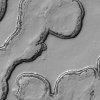
Atmospheric dust classification: not_dusty